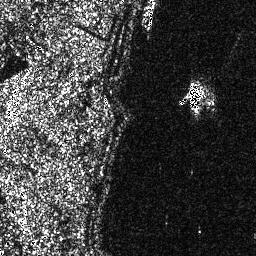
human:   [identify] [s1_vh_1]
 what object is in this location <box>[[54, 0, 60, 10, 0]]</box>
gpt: <ref>1 small ship at the top</ref>

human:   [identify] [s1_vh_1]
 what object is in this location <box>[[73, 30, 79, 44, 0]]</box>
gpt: <ref>1 medium ship at the right</ref>